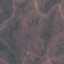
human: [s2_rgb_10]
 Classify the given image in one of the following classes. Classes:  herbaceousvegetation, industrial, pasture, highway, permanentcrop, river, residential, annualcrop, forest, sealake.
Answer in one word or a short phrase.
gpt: HerbaceousVegetation